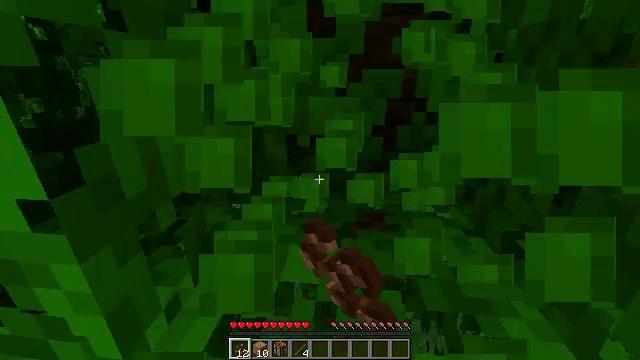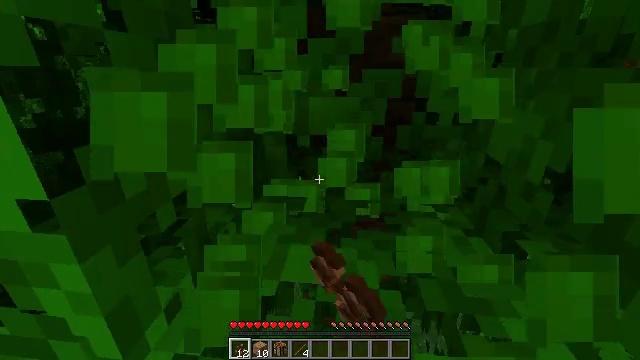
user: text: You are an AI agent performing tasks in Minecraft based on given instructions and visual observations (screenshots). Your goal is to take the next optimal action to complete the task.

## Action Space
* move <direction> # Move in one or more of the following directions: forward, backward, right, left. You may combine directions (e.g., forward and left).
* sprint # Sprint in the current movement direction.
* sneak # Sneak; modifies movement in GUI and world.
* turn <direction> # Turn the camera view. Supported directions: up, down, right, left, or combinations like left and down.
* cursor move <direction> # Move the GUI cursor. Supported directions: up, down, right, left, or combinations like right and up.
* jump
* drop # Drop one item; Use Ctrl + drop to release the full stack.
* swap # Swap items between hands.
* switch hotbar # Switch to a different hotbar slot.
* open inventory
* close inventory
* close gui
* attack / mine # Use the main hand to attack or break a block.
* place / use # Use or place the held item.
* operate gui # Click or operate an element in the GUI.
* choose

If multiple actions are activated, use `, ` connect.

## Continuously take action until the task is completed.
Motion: motion action
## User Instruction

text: Mine the jungle leaves to get saplings or sticks.
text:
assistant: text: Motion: attack / mine
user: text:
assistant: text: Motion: attack / mine